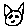
Label: cat